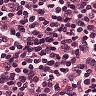
Metastatic tissue present: no